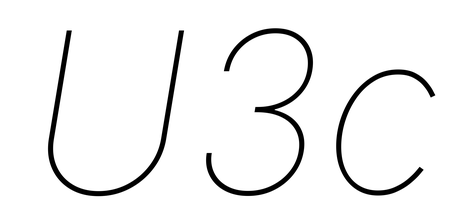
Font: Inter-Italic_Thin_Italic